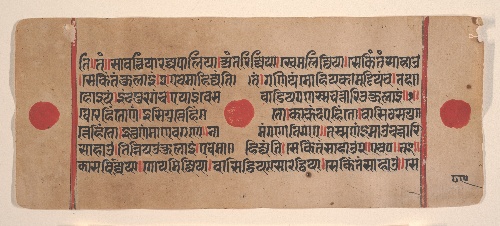
Date: 15th century
Object type: Folio
Classification: Paintings
Medium: Ink, opaque watercolor, and gold on paper
Culture: India (Gujarat)
Dimensions: 4 3/8 x 10 5/8 in. (11.1 x 27 cm)
Department: Asian Art
Credit line: Rogers Fund, 1955
Accession year: 1955
Repository: Metropolitan Museum of Art, New York, NY